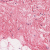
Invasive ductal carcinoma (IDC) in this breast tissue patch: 0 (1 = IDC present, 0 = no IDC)